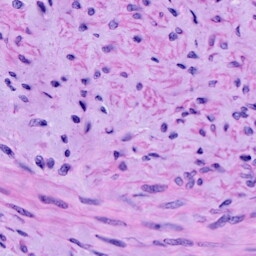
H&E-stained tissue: Cervix